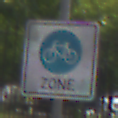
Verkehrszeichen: BeginnFahrradzone
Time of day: MorningAfternoon
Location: Outdoor (Urban)
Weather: Overcast
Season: NotSpecified
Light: Natural